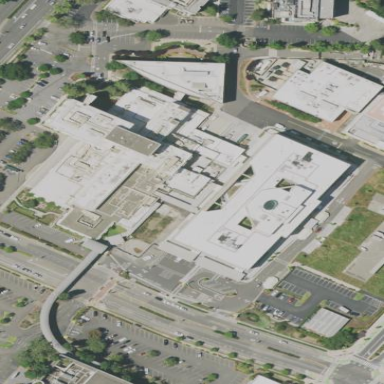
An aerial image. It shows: Healthcare facility identified as hospital.